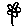
Label: flower